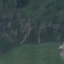
Land use / land cover: HerbaceousVegetation